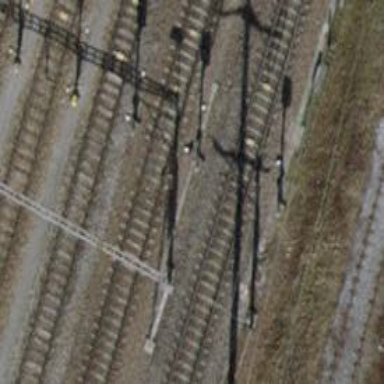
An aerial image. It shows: Railway signal.